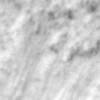
Label: no_change